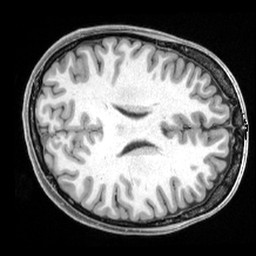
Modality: T1w
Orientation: axial